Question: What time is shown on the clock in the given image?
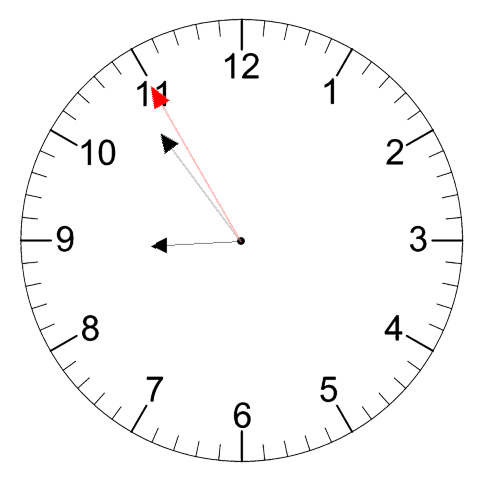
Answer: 08:53:55